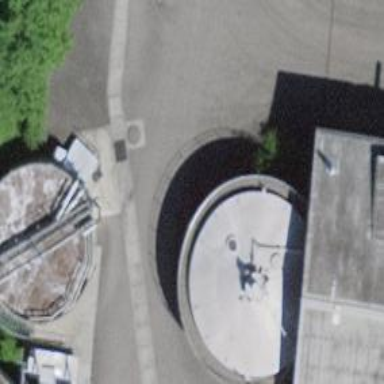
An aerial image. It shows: Silo building.